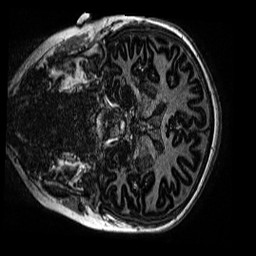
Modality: MP2RAGE
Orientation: coronal
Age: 12
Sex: female
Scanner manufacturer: siemens
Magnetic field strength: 3 T
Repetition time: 4 s
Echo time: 0.00299 s